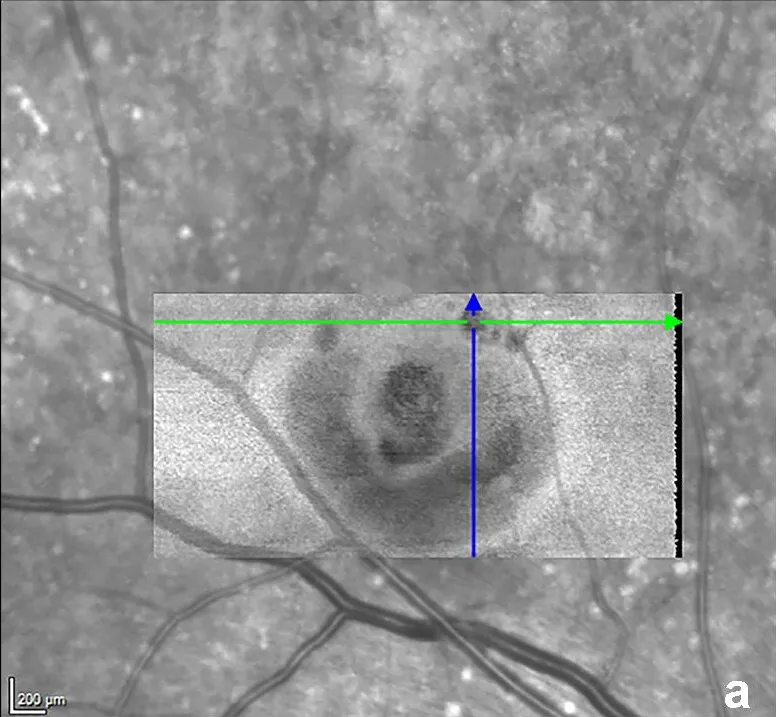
Optical coherence tomography angiography (OCTA) with the right eye represented by the right column.
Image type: ophthalmic_imaging (oct)